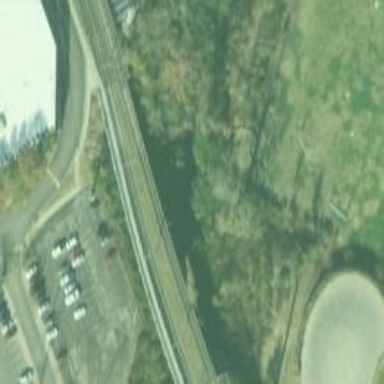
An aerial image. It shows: Bridge for light rail railway electrified with contact line.